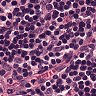
Metastatic tissue present: no